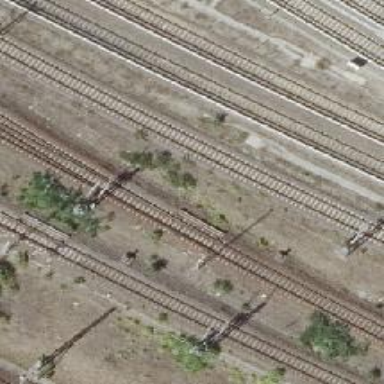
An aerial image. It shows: Railway track with contact lines for electrification.